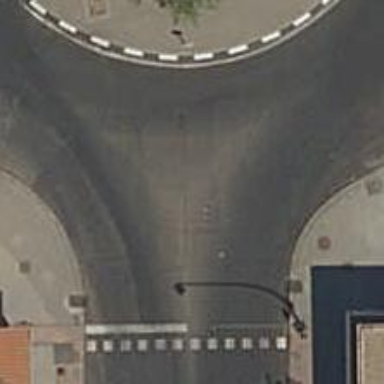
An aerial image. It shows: Road with "give way" sign.